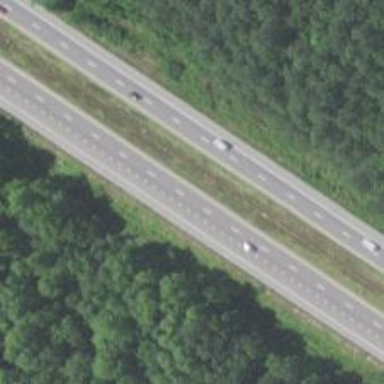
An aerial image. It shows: Motorway.